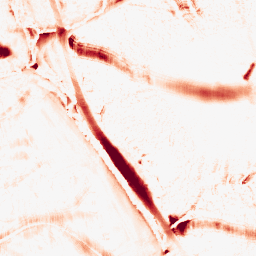
Category: morphological
Decomposition family: morphological_ellipse
Decomposition parameters: operation: opening
width: 30
height: 20
Upsampling method: bicubic
Upsampling parameters: scale: 2
Upsampling scale: 2